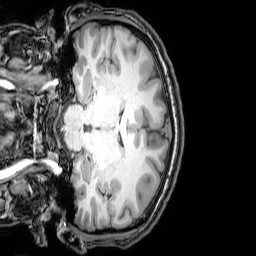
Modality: T1w
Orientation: coronal
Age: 24
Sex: male
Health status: healthy
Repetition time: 0.081 s
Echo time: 0.037 s